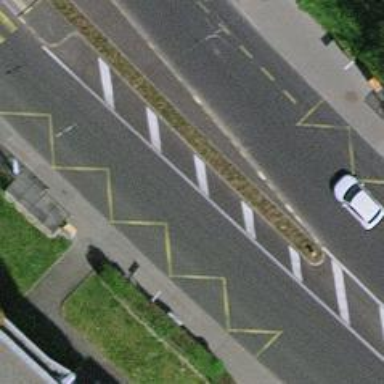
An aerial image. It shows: Bus stop with shelter for trolleybuses.